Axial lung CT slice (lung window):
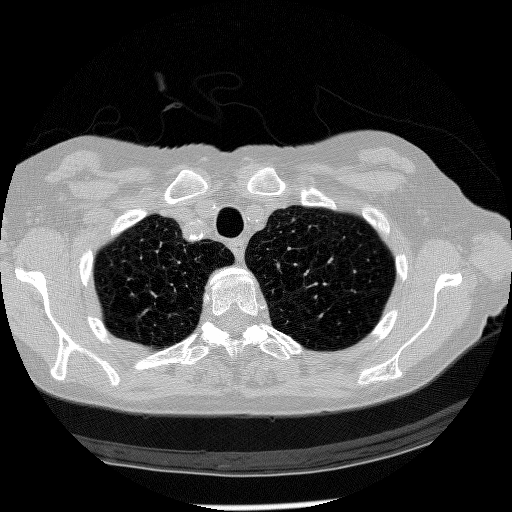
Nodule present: no